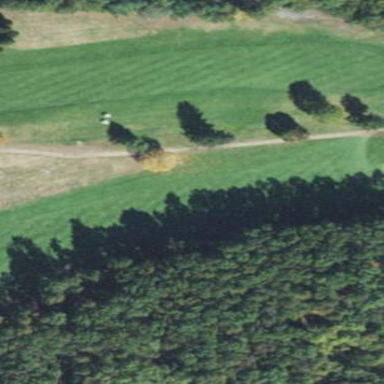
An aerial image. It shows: Golf fairway surrounded by grass.